Question: omnipay doesn't have a complete documentation! I am trying to do a capture after an authorize but i cant seem to get it right.
'''
<?php
if (!defined('BASEPATH'))
exit('No direct script access allowed');
use Omnipay\Common\GatewayFactory;
class Welcome extends CI_Controller {
function __construct() {
parent::__construct();
$this->load->helper('url');
}
public function authorize() {
$gateway = GatewayFactory::create('PayPal_Express');
$gateway->setUsername('***');
$gateway->setPassword('***');
$gateway->setSignature('***');
$gateway->setTestMode(true);
$response = $gateway->authorize(
array(
'cancelUrl' => base_url('welcome/authorize_return'),
'returnUrl' => base_url('welcome/authorize_return'),
'amount' => '1.99',
'currency' => 'USD'
)
)->send();
$response->redirect();
}
public function authorize_return() {
$gateway = GatewayFactory::create('PayPal_Express');
$gateway->setUsername('***');
$gateway->setPassword('***');
$gateway->setSignature('***');
$gateway->setTestMode(true);
$response = $gateway->completeAuthorize(
array(
'cancelUrl' => base_url('welcome/authorize_return'),
'returnUrl' => base_url('welcome/authorize_return'),
'amount' => '1.99',
'currency' => 'USD'
)
)->send();
echo $responsemsg = $response->getMessage();
$data = $response->getData();
$ref = $response->getTransactionReference();
$response2 = $gateway->capture($data)->send();
print_r($response2);
}
}
'''
I need to change the status from "Pending" to "Completed" (ex: after I ship the product.)

also how can I can do a refund and when? Can I do a refund if the transaction is status is completed? or only on specific statuses, What are they?
I am getting "You can not refund this type of transaction" when the "Payment status" is "Pending" and when it is "Completed":
'''
function __construct() {
parent::__construct();
$this->load->helper('url');
$this->gateway = GatewayFactory::create('PayPal_Express');
$this->gateway->setUsername('***');
$this->gateway->setPassword('***');
$this->gateway->setSignature('***');
$this->gateway->setTestMode(true);
}
public function refund($transactionReference, $amount) {
$ref = $transactionReference;
$data = array(
'transactionReference' => $ref,
'amount' => $amount,
);
$response = $this->gateway->refund($data)->send();
if ($response->isSuccessful()) {
// success
return 'done';
} else {
return $response->getMessage();
}
}
'''
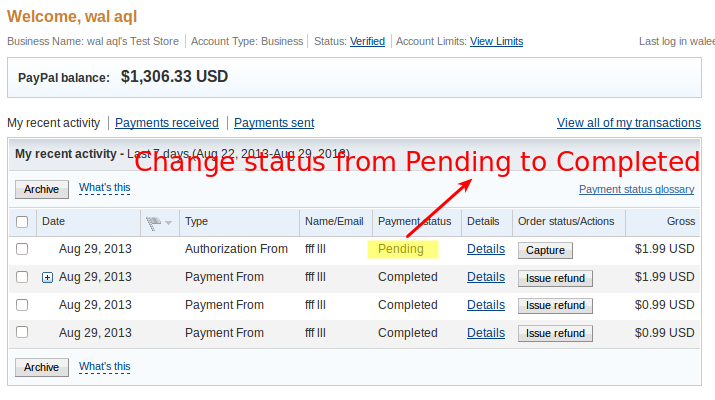
Answer: If you want to immediately capture the payment, just call 'purchase()' and 'completePurchase()' instead of 'authorize()' and 'completeAuthorize()' in your initial request (purchase does a combined authorize and capture).
If you want to capture the payment later (say, when the items are shipped), then you need to do the following.
'''
// after initial completeAuthorize()
// store $ref in your database with the payment
$ref = $response->getTransactionReference();
// then later, when you want to capture it
$data = array(
'transactionReference' => $ref,
'amount' => '10.00', // pass original amount, or can be less
);
$response = $gateway->capture($data)->send();
if ($response->isSuccessful()) {
// success
} else {
// error, maybe you took too long to capture the transaction
echo $response->getMessage();
}
'''